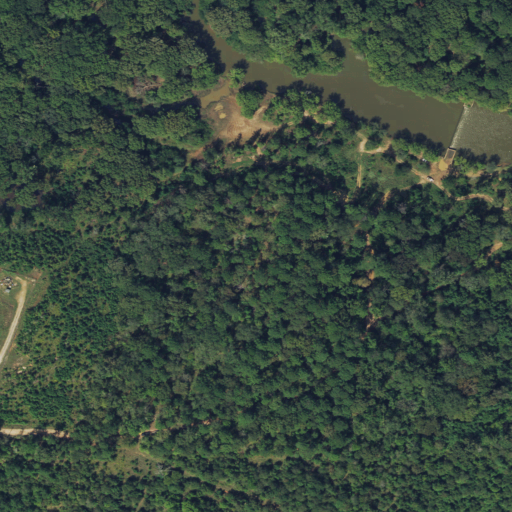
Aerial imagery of mountain in Texas named Rocky Point containing woody wetlands, mixed forest, evergreen forest, open water, grassland, low intensity development, herbaceous wetlands, and pasture